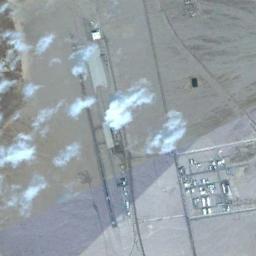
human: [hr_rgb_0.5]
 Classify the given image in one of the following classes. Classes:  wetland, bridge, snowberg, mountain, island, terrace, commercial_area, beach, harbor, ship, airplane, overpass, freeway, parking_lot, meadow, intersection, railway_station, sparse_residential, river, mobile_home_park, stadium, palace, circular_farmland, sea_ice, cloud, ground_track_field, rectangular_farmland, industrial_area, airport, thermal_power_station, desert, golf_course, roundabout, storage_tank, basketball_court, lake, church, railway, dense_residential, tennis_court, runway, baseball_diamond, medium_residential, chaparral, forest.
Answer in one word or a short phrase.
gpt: airport